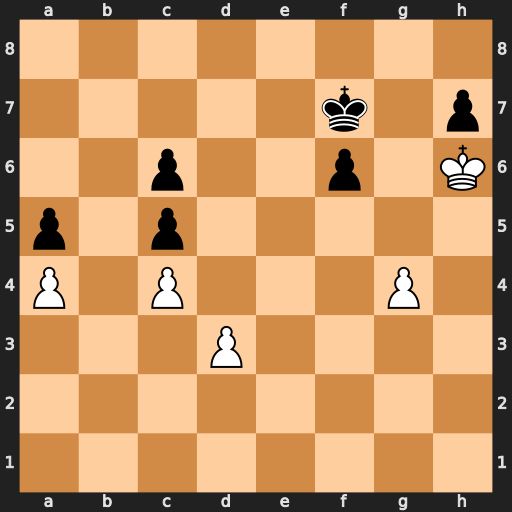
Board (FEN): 8/5k1p/2p2p1K/p1p5/P1P3P1/3P4/8/8
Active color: w
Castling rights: -
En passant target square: -
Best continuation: Kxh7 Ke6 Kg6 Ke7 Kg7